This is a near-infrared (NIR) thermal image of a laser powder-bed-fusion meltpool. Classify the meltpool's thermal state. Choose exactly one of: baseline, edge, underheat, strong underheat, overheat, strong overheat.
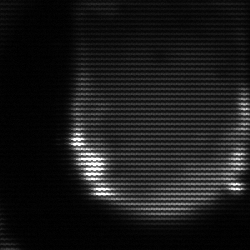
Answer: edge